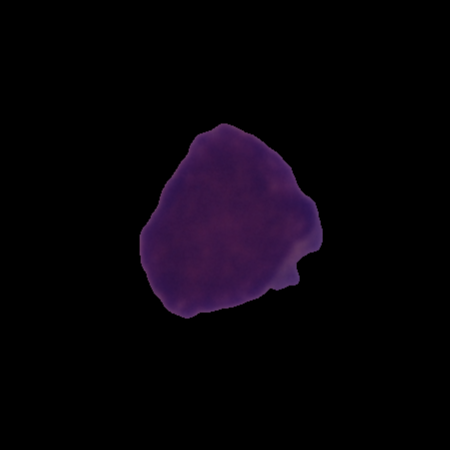
Label: cancer